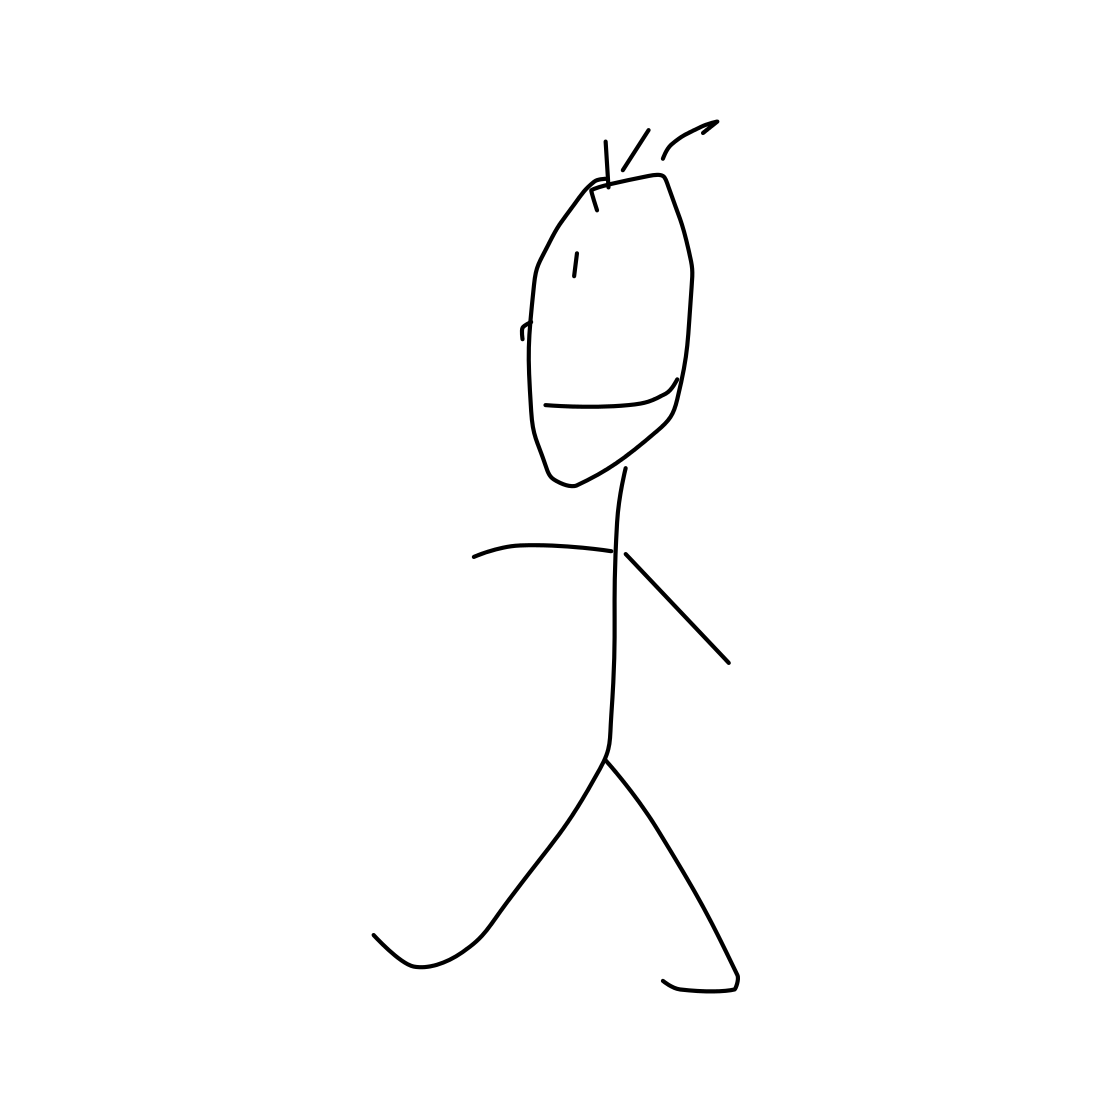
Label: person walking